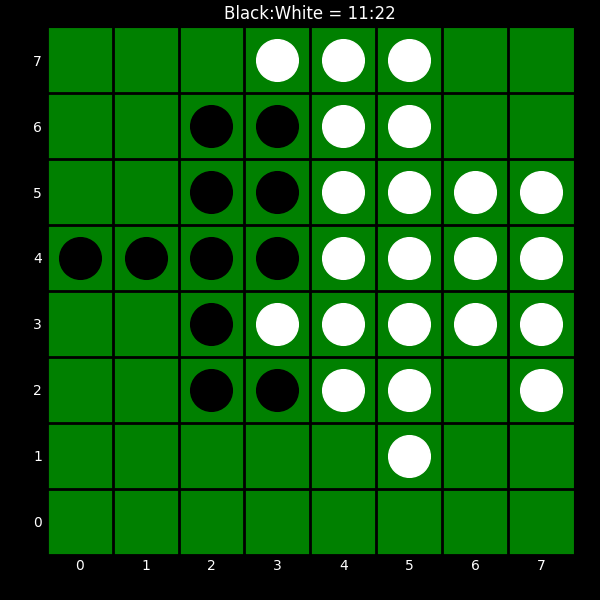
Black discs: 11
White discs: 22